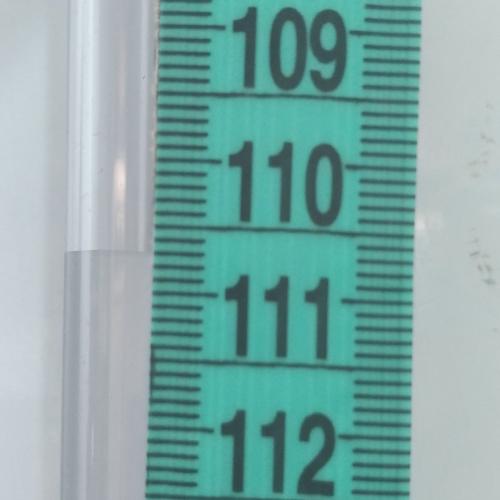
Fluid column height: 110.7 cm